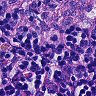
Metastatic tissue present: no